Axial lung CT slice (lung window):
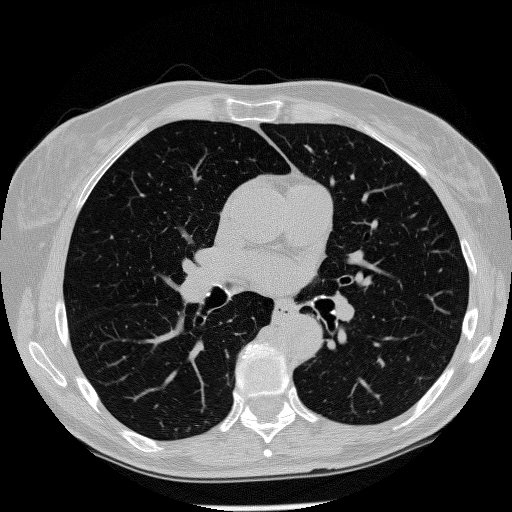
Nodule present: no